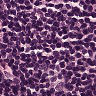
Metastatic tissue present: no